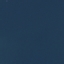
Land use / land cover: SeaLake